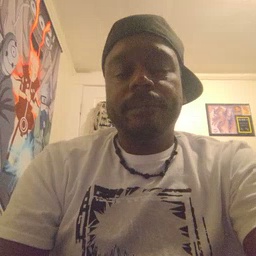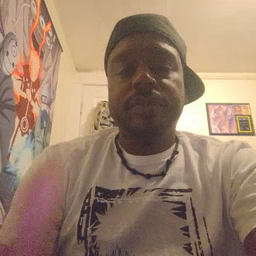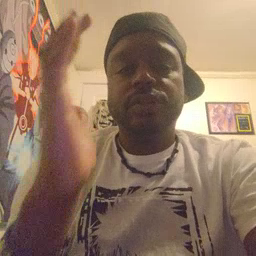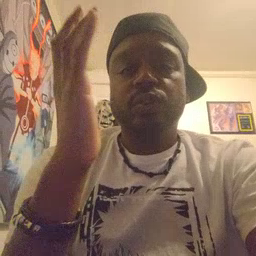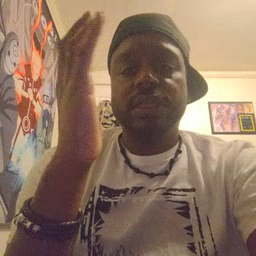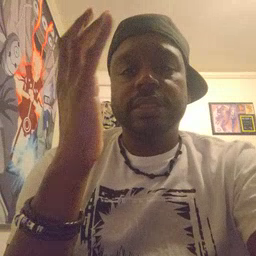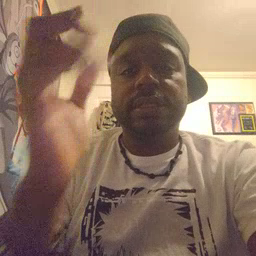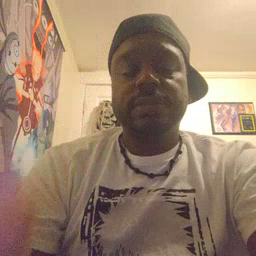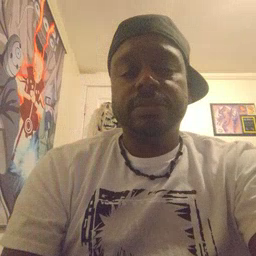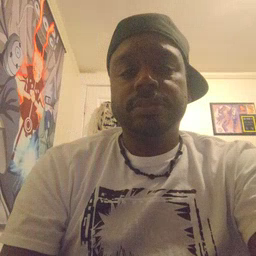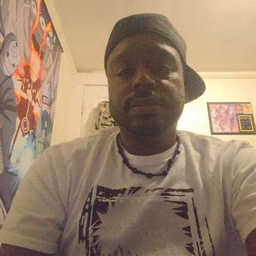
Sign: tree